Question: I'm making a complementary cumulative distribution function barplot with {ggdist}. When I export the plot to svg (or other vector representation), I notice that there is a zero-width stripe protruding from the polygon (see attached image). I rather not have this protruding stripe.
'''
library(ggplot2)
library(ggdist)
df <- data.frame(
x = rep(c("A", "B"), each = 10),
y = c(rnorm(20, mean = rep(c(5, 7), each = 10)))
)
p <- ggplot(df, aes(x, y)) +
stat_ccdfinterval(geom = "slab") +
lims(y = c(0, NA))
ggsave("test.svg", plot = p, device = svglite::svglite)
'''
The code above results in an svg file below, wherein I've highlighted the outline of the polygon with the stripe.
<URL>
I'd like to get rid of that zero-width stripe. I tried setting the relevant aesthetic to 'NA' at these points, but that also deletes one of the corners that is not part of the stripe.
'''
ggplot(df, aes(x, y)) +
stat_ccdfinterval(
geom = "slab",
aes(thickness = after_stat(ifelse(f == 0, NA, f)))
) +
lims(y = c(0, NA))
'''

<URL>
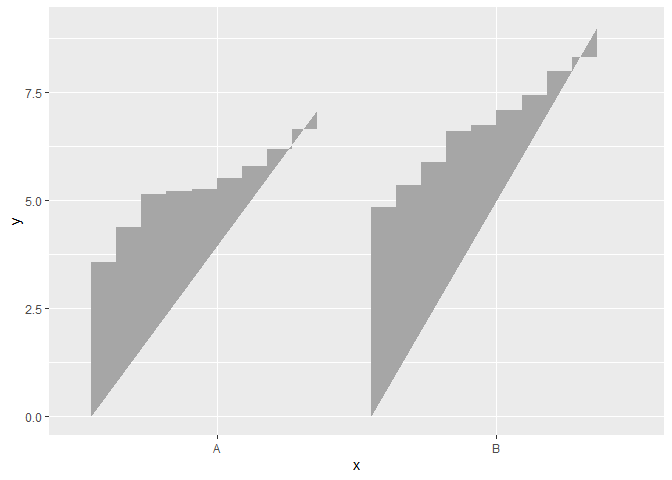
Answer: I found a solution specific to this problem, but it might pan out differently if the orientation is horizontal or the cdf instead of the ccdf is used. In brief, we're still setting 0-thickness datapoints to 'NA', but we now do this only where the 'y' aesthetic exceeds the groupwise maximum.
'''
library(ggplot2)
library(ggdist)
df <- data.frame(
x = rep(c("A", "B"), each = 10),
y = c(rnorm(20, mean = rep(c(5, 7), each = 10)))
)
helper <- function(f, y, group) {
split(f, group) <- Map(
function(value, y) {
f <- value
max_y <- max(y[f != 0])
f[f == 0 & y > max_y] <- NA
f
},
value = split(f, group),
y = split(y, group)
)
f
}
ggplot(df, aes(x, y)) +
stat_ccdfinterval(
geom = "slab",
aes(thickness = after_stat(helper(f, y, group)))
) +
lims(y = c(0, NA))
'''

<URL>